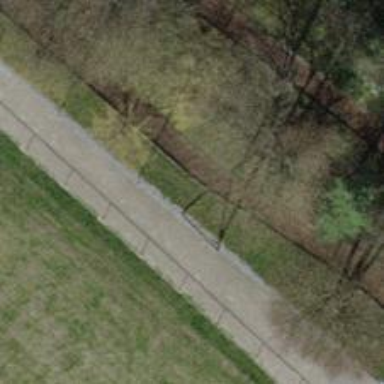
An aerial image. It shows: Footway with surface made of woodchips.